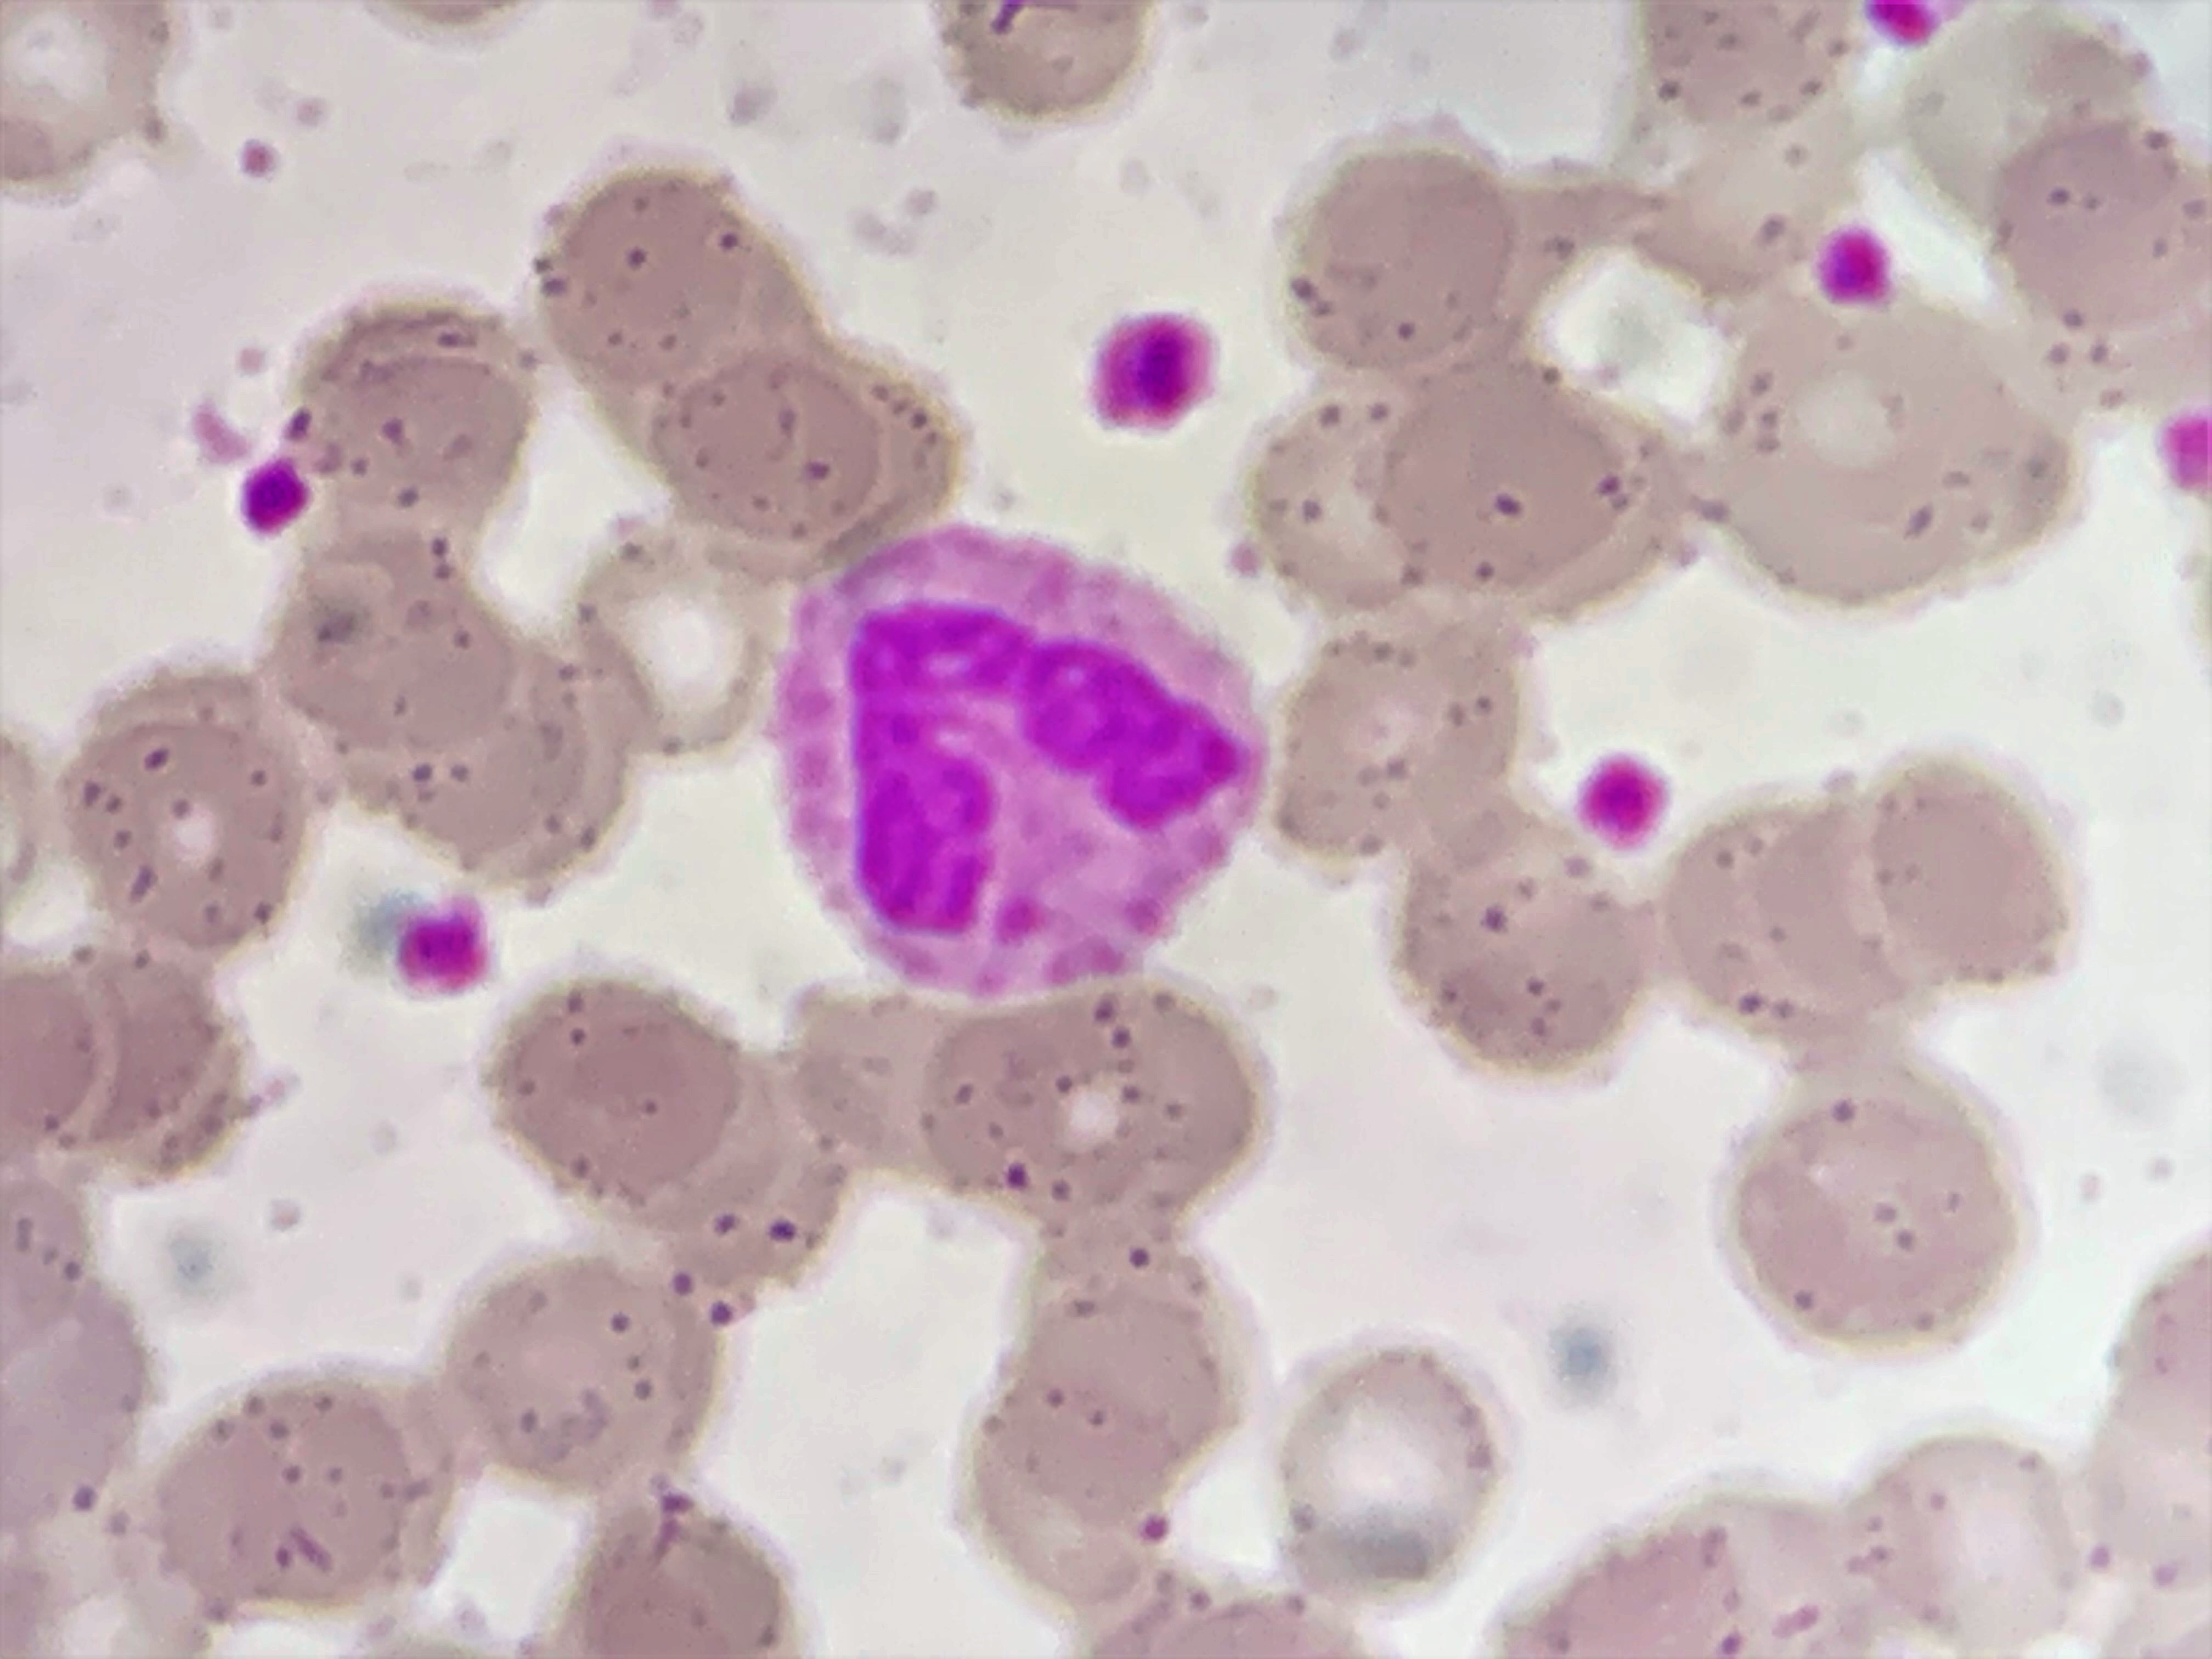
Cell type: NEUTROPHILS